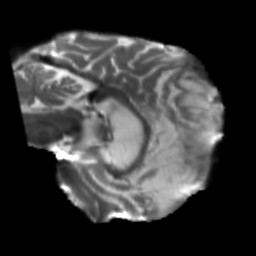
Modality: T2w
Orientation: sagittal
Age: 63
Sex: male
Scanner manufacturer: siemens
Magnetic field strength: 3 T
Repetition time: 5.47 s
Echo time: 0.0854 s